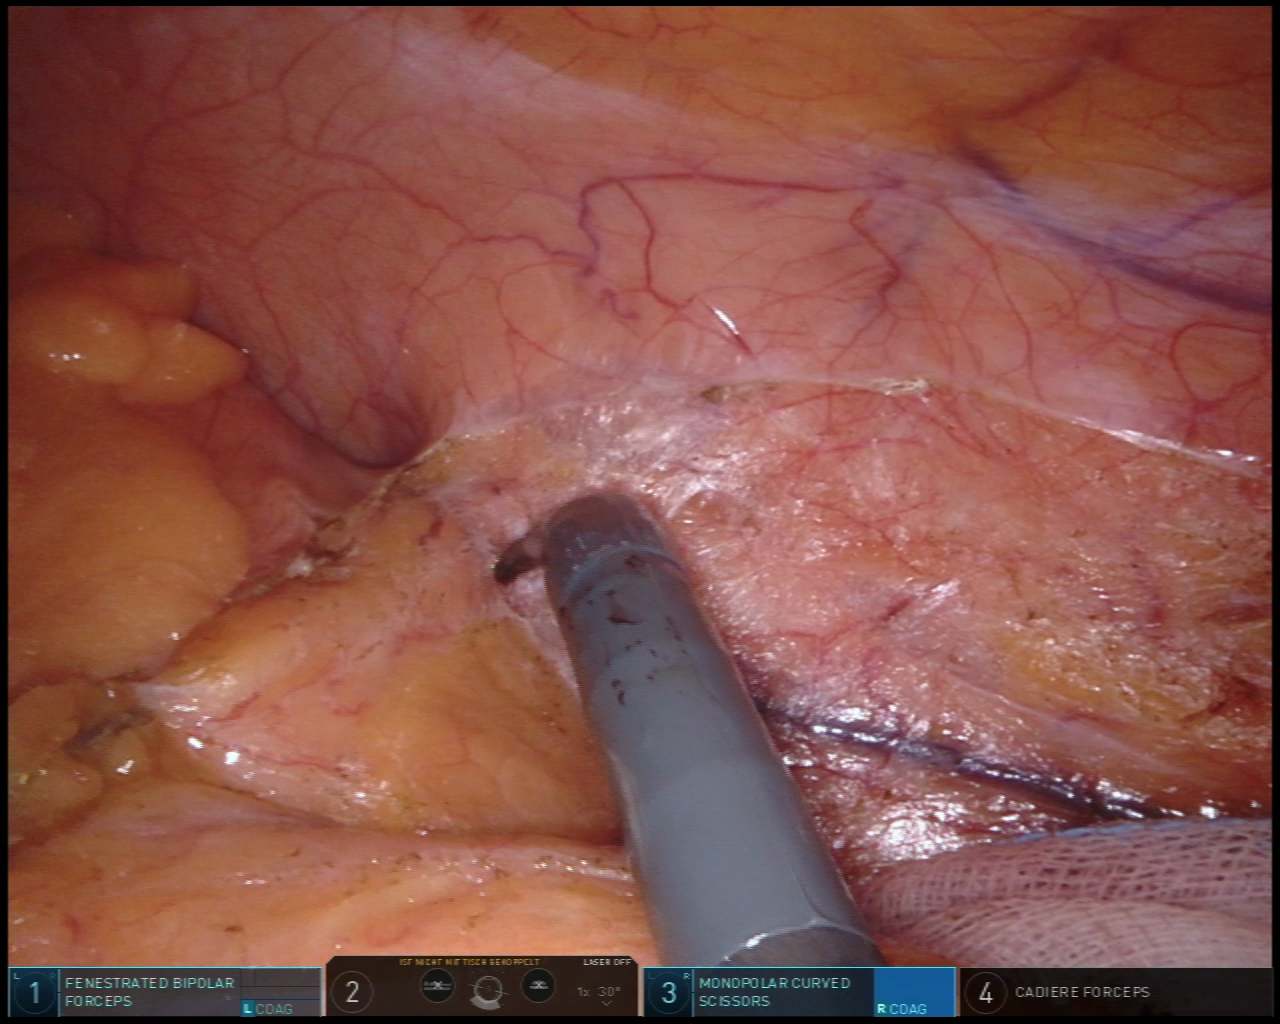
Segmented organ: abdominal_wall
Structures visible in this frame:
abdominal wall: yes
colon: no
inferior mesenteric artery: no
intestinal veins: no
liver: no
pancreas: no
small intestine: no
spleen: no
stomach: no
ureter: no
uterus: no
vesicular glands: no